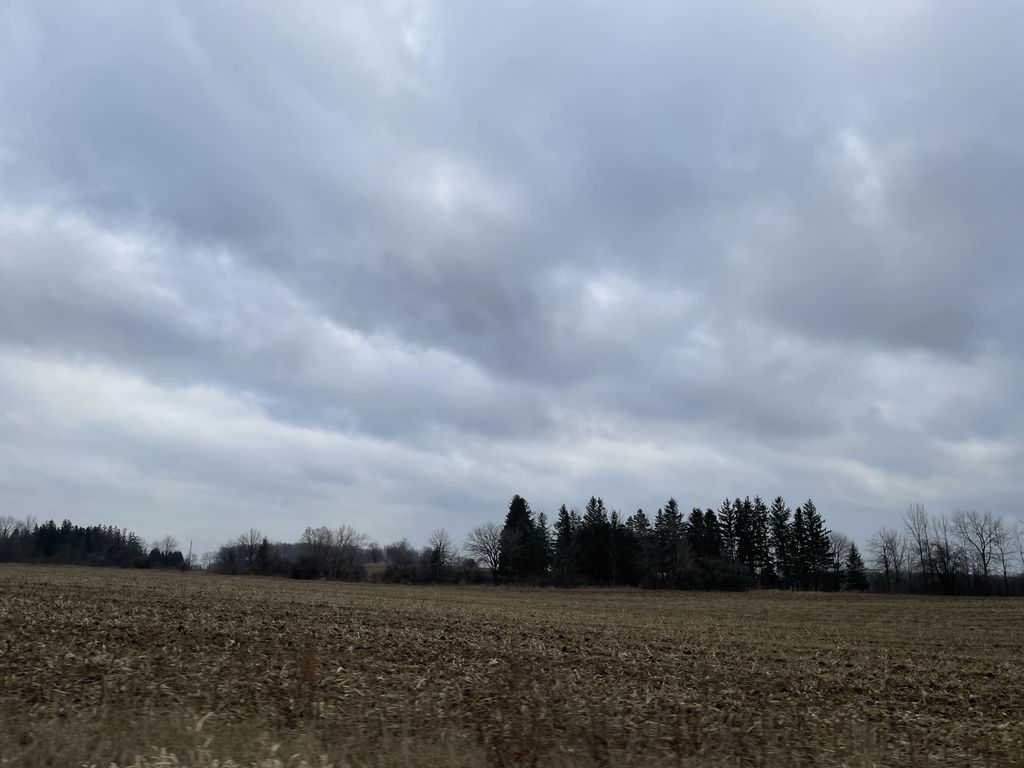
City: kitchener-waterloo